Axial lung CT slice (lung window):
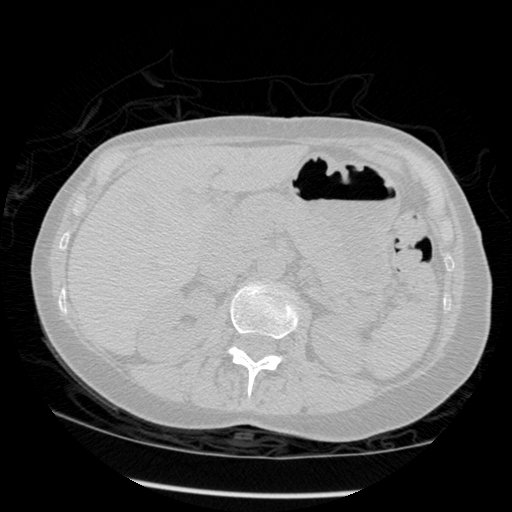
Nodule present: no